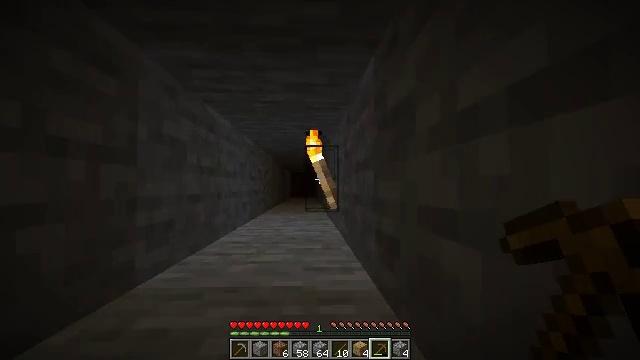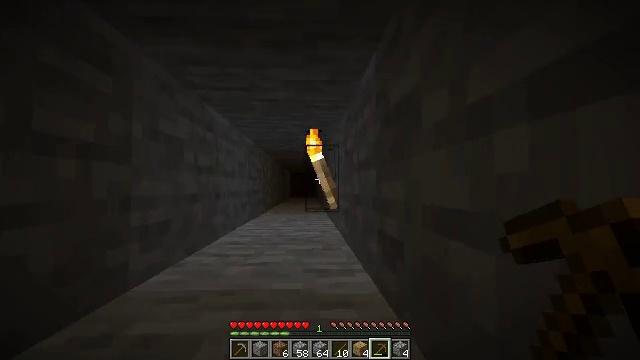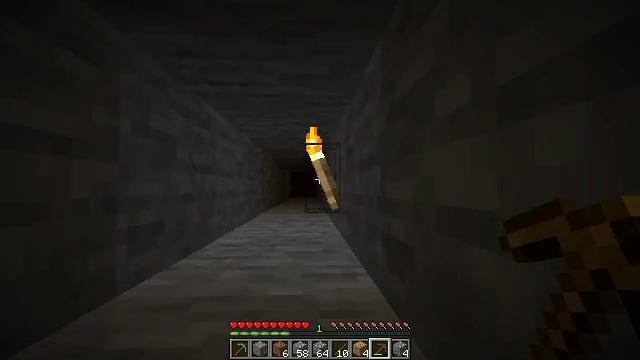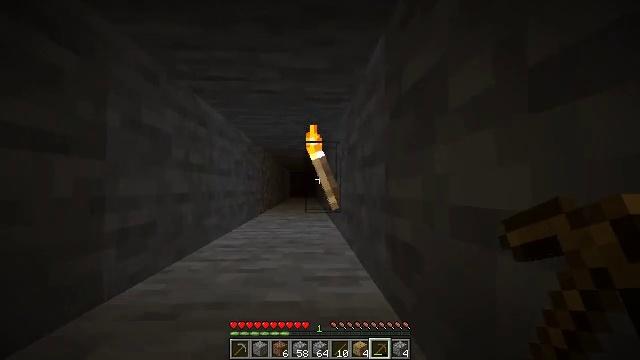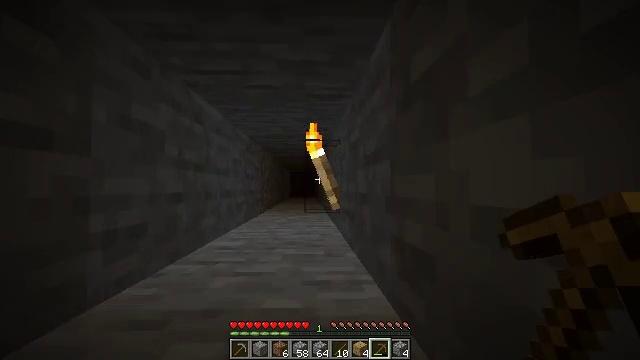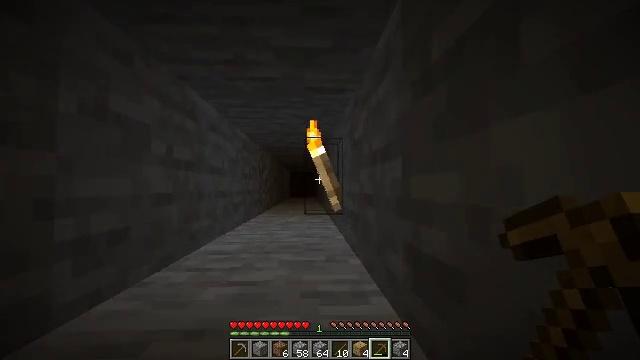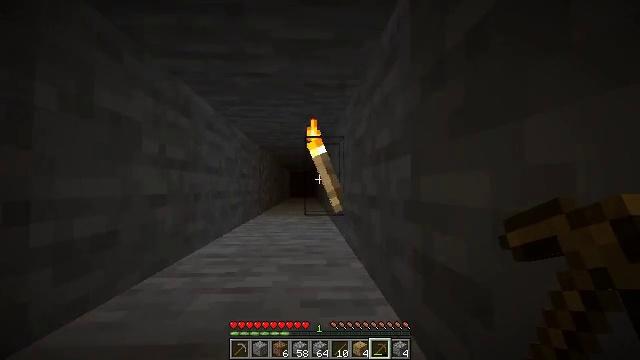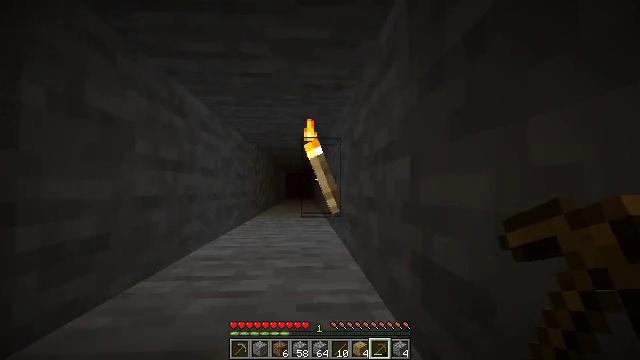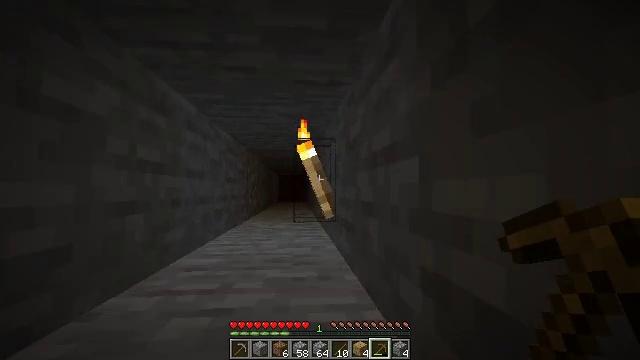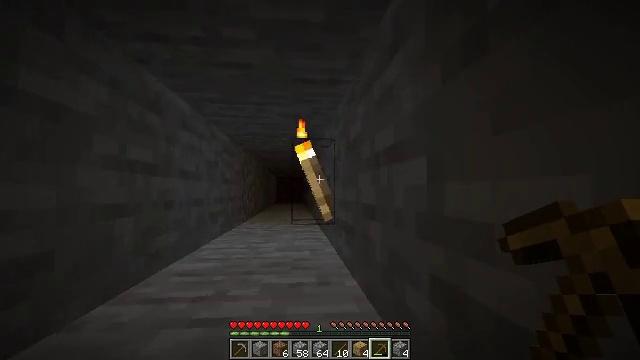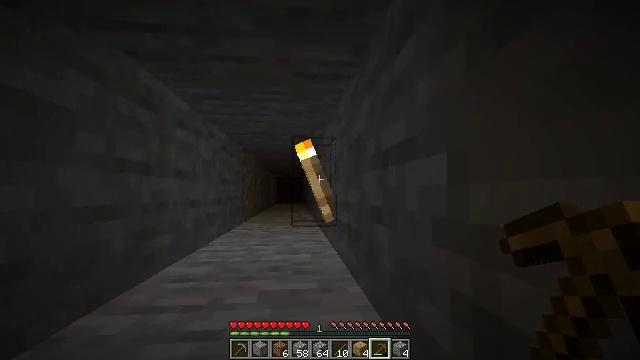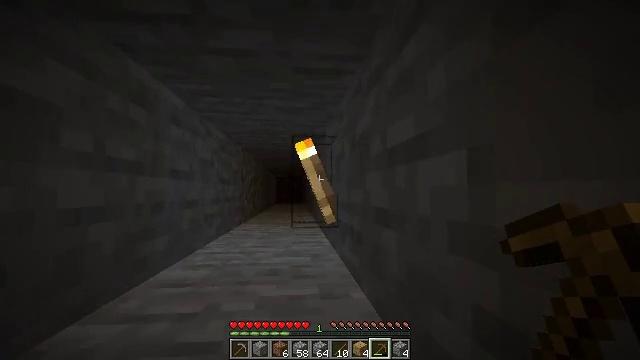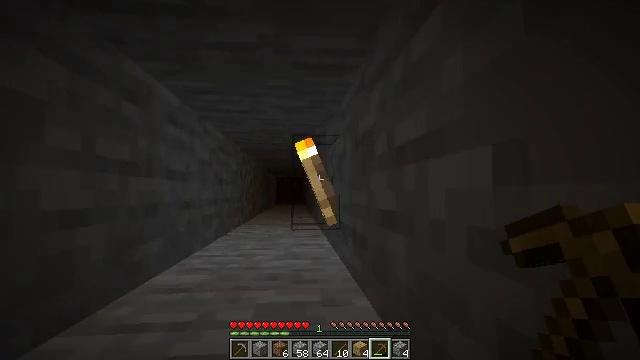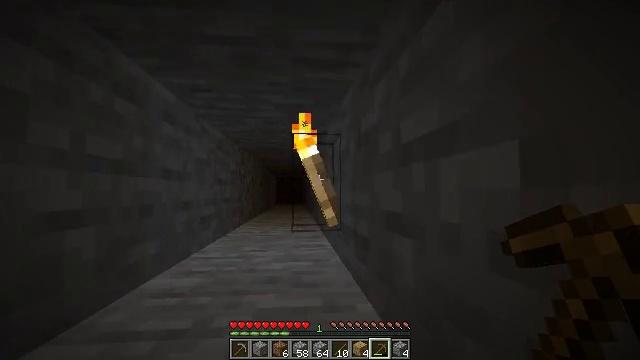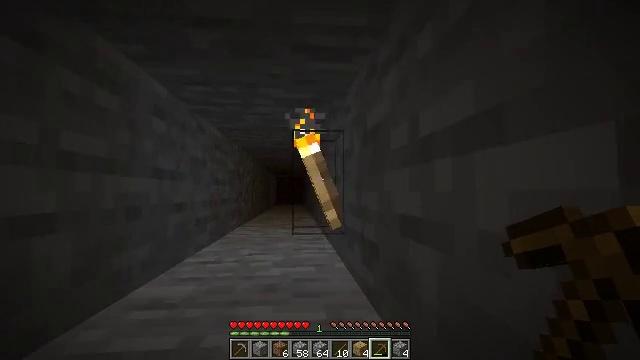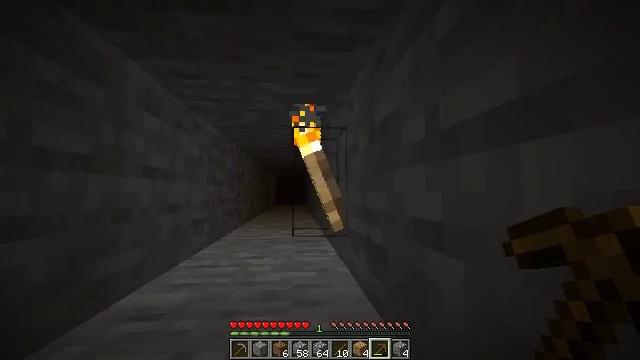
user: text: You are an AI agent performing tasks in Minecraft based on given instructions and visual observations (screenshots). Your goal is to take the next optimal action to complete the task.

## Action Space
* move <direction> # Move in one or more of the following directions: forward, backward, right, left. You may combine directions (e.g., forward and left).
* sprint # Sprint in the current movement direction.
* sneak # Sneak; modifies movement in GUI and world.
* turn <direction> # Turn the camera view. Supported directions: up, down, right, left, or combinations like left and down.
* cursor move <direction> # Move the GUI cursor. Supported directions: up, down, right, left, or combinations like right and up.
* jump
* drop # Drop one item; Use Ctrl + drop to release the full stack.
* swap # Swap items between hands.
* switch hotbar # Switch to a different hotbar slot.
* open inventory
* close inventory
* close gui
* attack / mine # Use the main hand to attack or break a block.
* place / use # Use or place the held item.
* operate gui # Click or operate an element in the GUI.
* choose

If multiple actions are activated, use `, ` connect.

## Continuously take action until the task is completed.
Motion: motion action
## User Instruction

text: Gather the wall torch from the wall.
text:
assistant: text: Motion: move forward
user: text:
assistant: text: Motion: move forward
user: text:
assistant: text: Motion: move forward
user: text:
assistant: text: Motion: move forward
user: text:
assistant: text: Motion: move forward
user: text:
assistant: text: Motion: move forward
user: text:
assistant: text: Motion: move forward
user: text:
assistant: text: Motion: move forward, turn right
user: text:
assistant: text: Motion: move forward
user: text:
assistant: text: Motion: move forward
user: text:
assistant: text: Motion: move forward
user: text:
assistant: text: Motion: move forward
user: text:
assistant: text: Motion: move forward
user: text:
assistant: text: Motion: move forward
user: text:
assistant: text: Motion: move forward
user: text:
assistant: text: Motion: move forward
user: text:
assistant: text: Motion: move forward
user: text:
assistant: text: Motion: move forward
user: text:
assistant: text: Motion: move forward
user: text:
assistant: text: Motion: move forward
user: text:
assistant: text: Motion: move forward
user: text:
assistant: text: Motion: move forward
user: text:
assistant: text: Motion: move forward
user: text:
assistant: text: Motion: move forward
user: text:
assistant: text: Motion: move forward, attack / mine
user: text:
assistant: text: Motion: move forward, attack / mine
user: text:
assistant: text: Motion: move forward, attack / mine
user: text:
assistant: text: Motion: move forward, attack / mine
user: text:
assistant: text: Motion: move forward
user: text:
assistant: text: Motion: no_op